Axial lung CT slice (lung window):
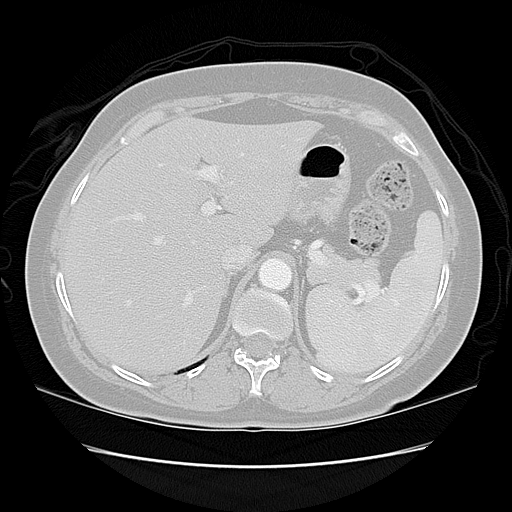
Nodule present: no